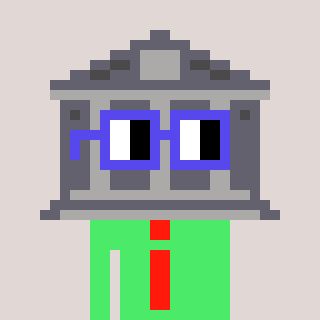
a pixel art character with square blue glasses, a bank-shaped head and a teal-colored body on a warm background